Question: If you look at the image of my app below, you'd see that first button has no glyph icon (the play icon) and second but does. Can someone please help me with putting a glyph icon in the first button just as in the button below?

This post <URL> didn't work for me.
This is the code for the first and second buttons:
'''
<div>
<blockquote class="pull-left">
<p id="joke_section">
<%= @l.content %>
</p>
<small><%= @l.author %> </small>
<%= button_to "Nastepny", random_joke_path, {remote: true, class: "btn btn-small"} %>
</blockquote>
</div>
</div>
</div>
<div><blockquote class="pull-left">
<p id="mycontainer"><%= @l.content %> </p>
<small><%= @l.author %> </small>
<button id="but" class="btn btn-small", "pull=right" type="button">
Nastepny <i class="icon-play"></i>
</button>
</blockquote></div>
'''
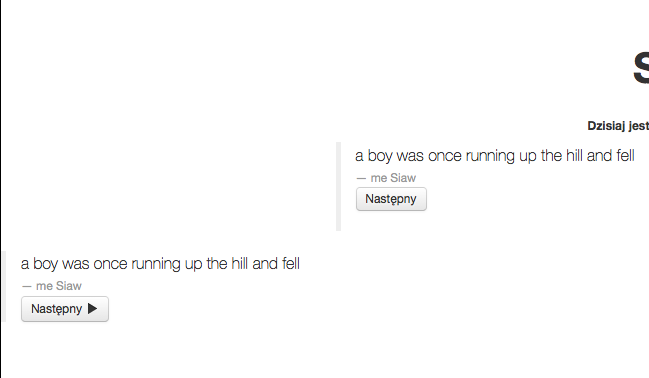
Answer: this is what works with 'button_to'
'''
<%= button_to random_joke_path, {remote: true, class: "btn btn-small"} do %>
Nastepny <i class="icon-play"></i>
<% end %>
'''